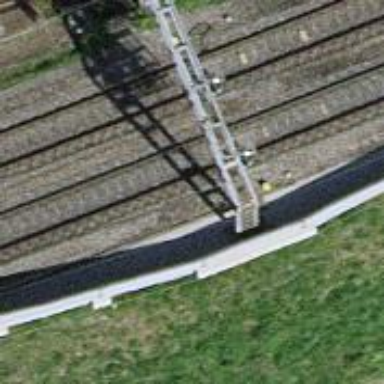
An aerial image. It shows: Railway signal.